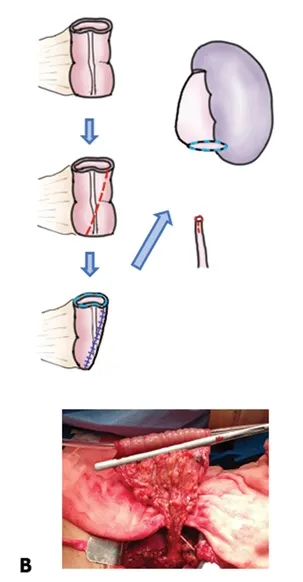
Upper ureteral reconstruction with a tapered segment of descending colon.
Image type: radiology (x_ray)